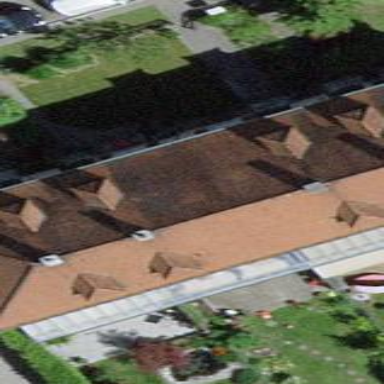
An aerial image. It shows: Terrace building with hipped roof shape.